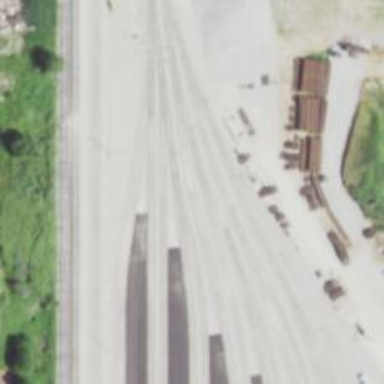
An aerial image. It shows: Railway spur service.